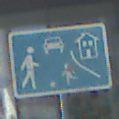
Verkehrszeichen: BeginnVerkehrsberuhigterBereich
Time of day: MorningAfternoon
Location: Outdoor (Urban)
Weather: PartlyCloudy
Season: NotSpecified
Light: Natural